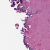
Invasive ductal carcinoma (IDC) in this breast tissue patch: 0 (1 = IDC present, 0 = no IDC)